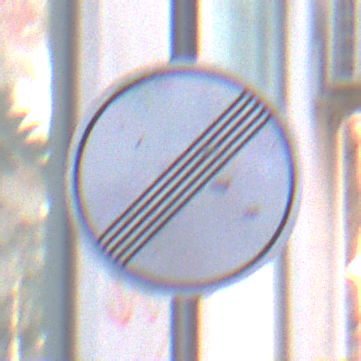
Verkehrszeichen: EndeSaemtlicherBegrenzungen
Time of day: MorningAfternoon
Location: Outdoor (Urban)
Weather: PartlyCloudy
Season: NotSpecified
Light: Natural